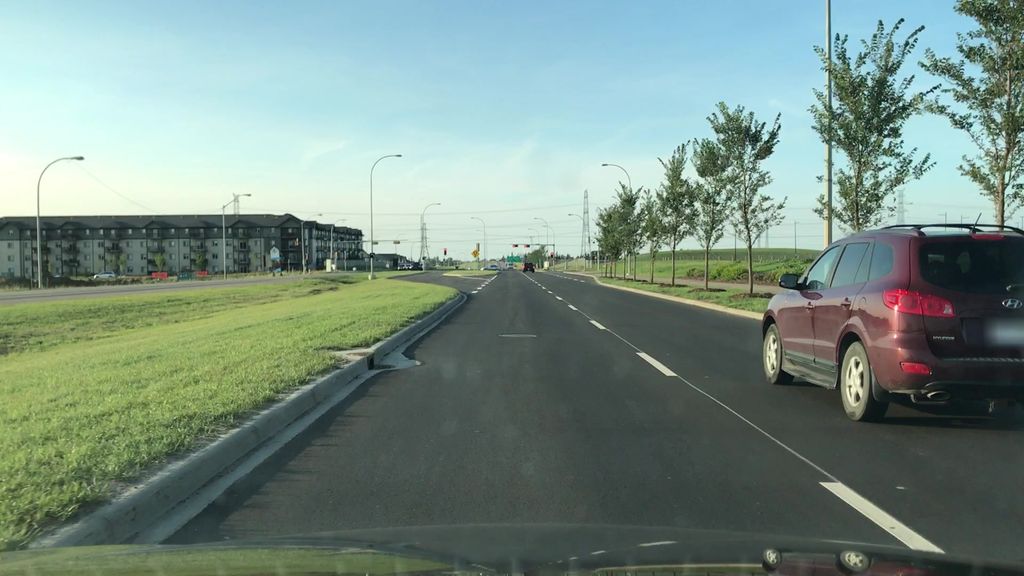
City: edmonton